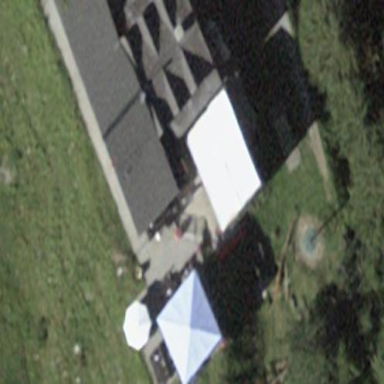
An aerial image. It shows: Outdoor seating area for leisure.